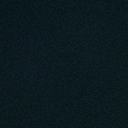
Screen state: off